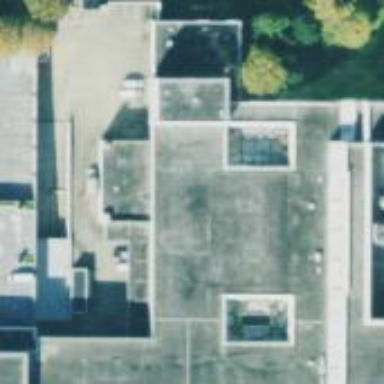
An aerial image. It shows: Government office building.